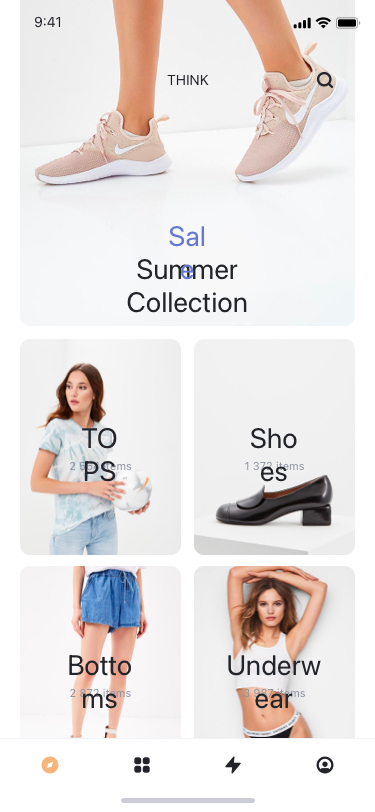
Text in this UI design:
Summer Collection
Sale
2 564 items
TOPS
1 372 items
Shoes
2 872 items
Bottoms
3 987 items
Underwear